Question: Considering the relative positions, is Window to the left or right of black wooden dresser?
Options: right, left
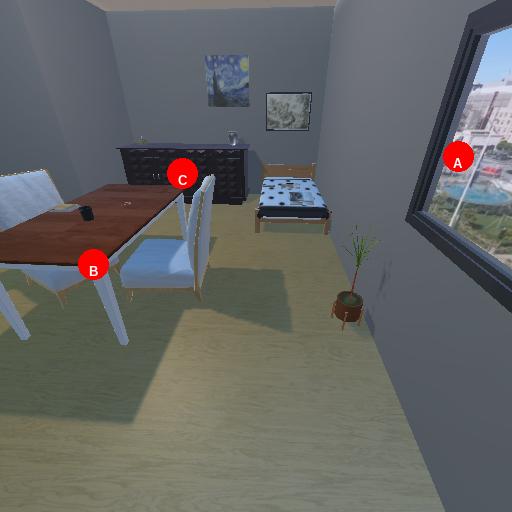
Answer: right